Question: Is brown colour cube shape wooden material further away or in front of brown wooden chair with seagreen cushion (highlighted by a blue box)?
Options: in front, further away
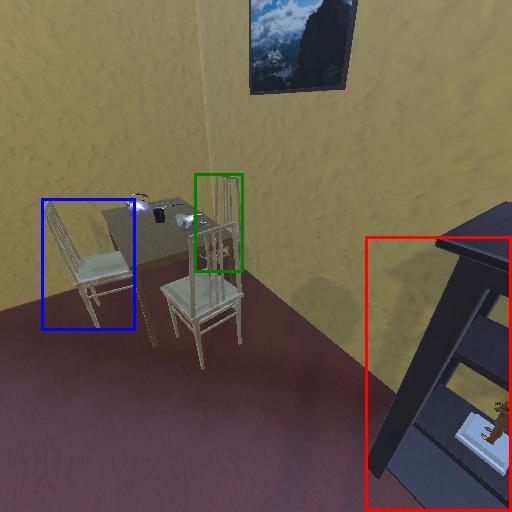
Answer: in front